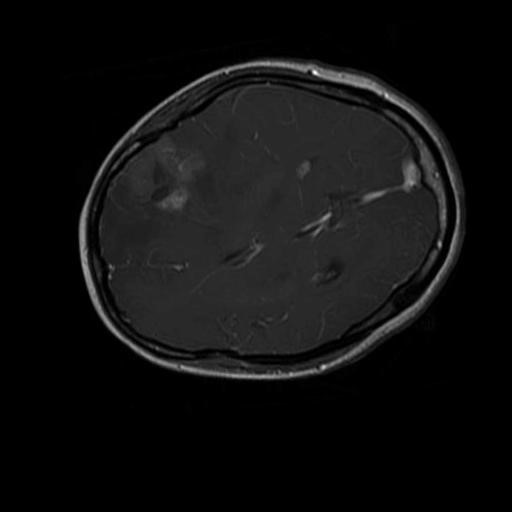
Label: brain_glioma